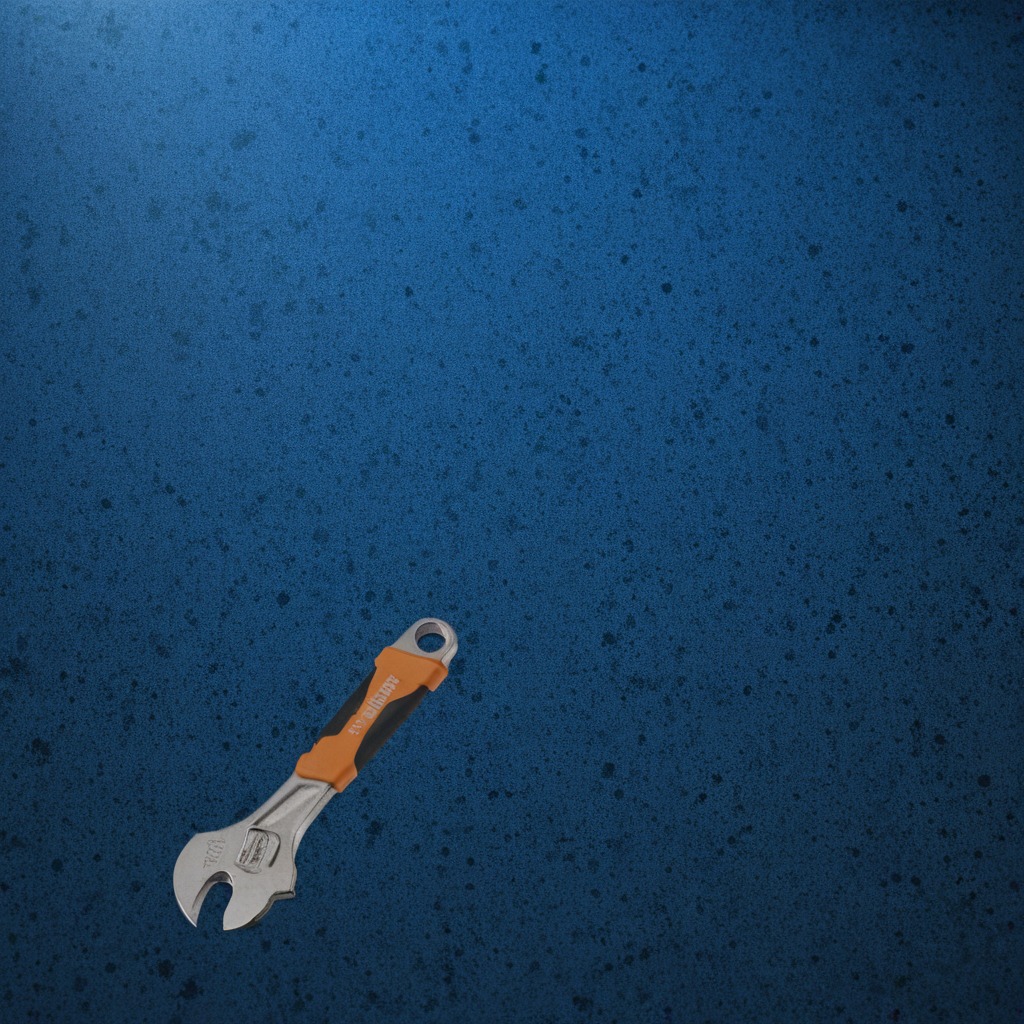
An wrench lies on the tabletop.